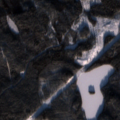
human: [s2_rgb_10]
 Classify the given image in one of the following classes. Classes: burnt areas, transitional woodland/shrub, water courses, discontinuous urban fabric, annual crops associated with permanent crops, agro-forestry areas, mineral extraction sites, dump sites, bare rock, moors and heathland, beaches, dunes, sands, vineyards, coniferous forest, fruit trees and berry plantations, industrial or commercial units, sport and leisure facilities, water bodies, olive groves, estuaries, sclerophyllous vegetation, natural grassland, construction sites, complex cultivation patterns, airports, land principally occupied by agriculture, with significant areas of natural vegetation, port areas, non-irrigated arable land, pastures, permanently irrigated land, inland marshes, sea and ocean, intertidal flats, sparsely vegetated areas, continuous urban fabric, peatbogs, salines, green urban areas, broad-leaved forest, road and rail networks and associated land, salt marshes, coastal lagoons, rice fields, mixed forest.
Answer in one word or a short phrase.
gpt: coniferous forest